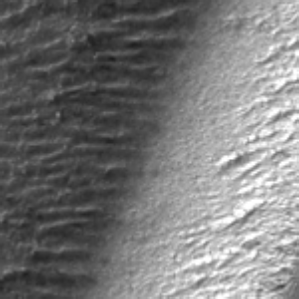
Label: frost